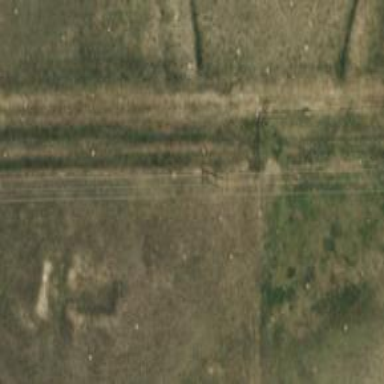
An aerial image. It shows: H-frame designed tower for power lines.